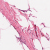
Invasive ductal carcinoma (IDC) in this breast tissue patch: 0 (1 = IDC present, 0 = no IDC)